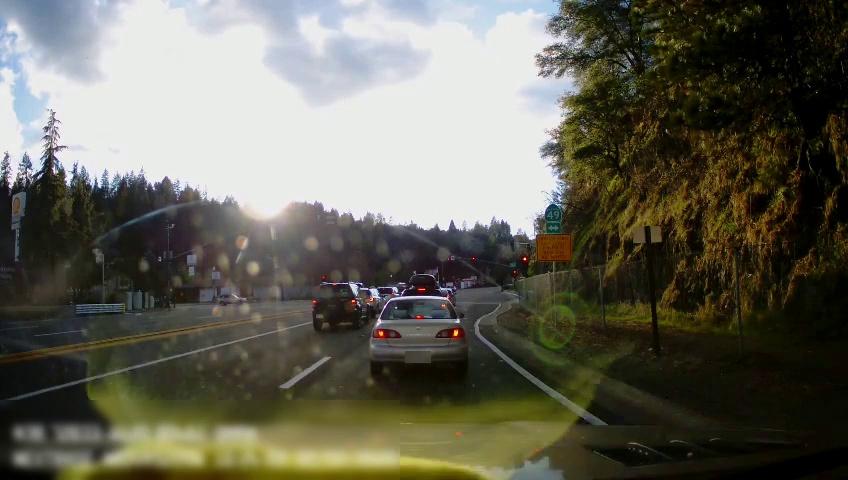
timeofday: Day
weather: Sunny
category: Drivable Space
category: Vehicles | Car
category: Vehicles | SUV
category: Vehicles | Car
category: Vehicles | SUV
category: Vehicles | SUV
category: Vehicles | Car
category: Lanes | Opposite Lane
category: Lanes | Opposite Lane
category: Lanes | Current Lane
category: Lanes | Alternate Lane
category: Lanes | Current Lane
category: Lanes | Opposite Lane
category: Lanes | Opposite Lane
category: Traffic | Signs
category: Traffic | Signs
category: Traffic | Signs
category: Traffic | Lights